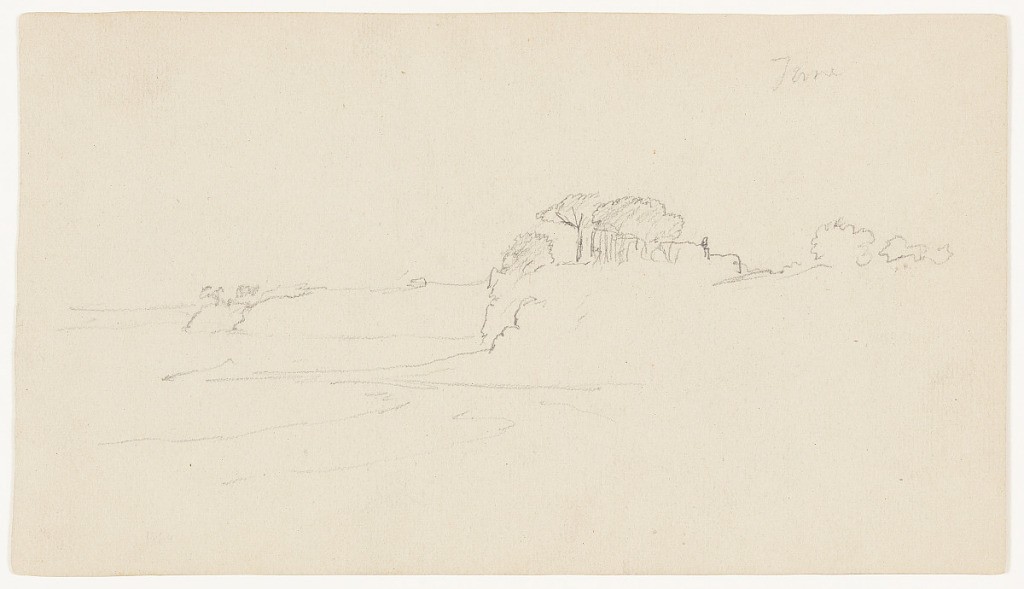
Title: Bluffs on a Riverbank near Terni, Italy
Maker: Frederic Edwin Church, American, 1826–1900
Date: October 1868 and April 1869
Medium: Graphite on gray-green wove paper; verso: graphite
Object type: Drawing
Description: Landscape sketch showing a view of wooded bluffs along a river near Terni, Italy. In the middle distance at center, an abrupt bluff is surmounted by a grove of trees and possibly a structure. In the background at left, the curving bluffs are again visible. At left, the water of a river is shown.

Verso: Botanical and field sketches from Paestum and Pompeii, Italy, respectively. Above, a sketch of an ancient Roman galley manned by numerous soldiers is shown, copied from a fresco in Pompeii. Below, seven sketches of briers, thistles, and trees from around Paestum are included.